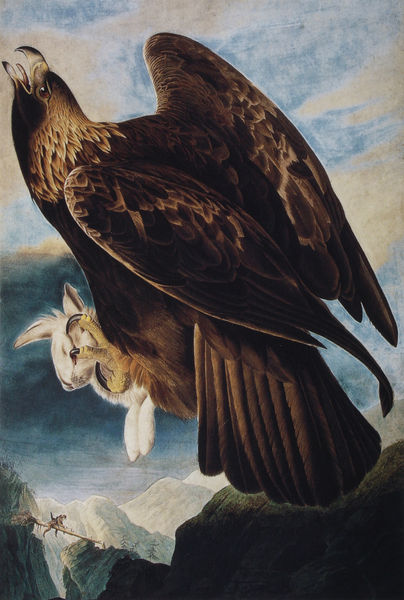
Titel: Golden Eagle Female Adult
Künstler: John James Audubon
Standort: New York (New York)
Institution: The New York Historical Society
Schlagwörter: adler, baum, berg, blau, falke, feder, felsen, flügel, gemälde, himmel, kopf, körper, mann, schatten, vogel, weiß, wolken, gelb, grün, landschaft, braun, grau, hell, holz, licht, schwarz, schnee, tier, tiere, wolke, hochformat, malerei, federn, gefieder, halten, mensch, tod, tot, bild, baumstamm, horizont, natur, stamm, brücke, auge, futter, realismus, kind, ohren, tal, fliegen, hase, schwanz, schnabel, berge, bergspitzen, fels, gebirge, gipfel, gletscher, grafik, schlucht, füsse, luft, steg, pfoten, surrealismus, griff, übergang, flug, abgrund, traum, raub, bedrohlich, krallen, jagd, beute, federkleid, kaninchen, verkürzung, zeus, wanderer, zunge, geier, greif, greifvogel, horst, schwingen, steinadler, kralle, opfer, fang, dürer, jupiter, detailgetreu, schlagen, schrei, plakativ, fänge, klauen, klaue, schneeberge, raubtier, überquerung, naturgetreu, kanninchen, bergsteiger, raubvogel, riesenvogel, überqueren, ganymed, baumbrücke, größenverhältnis, thorvaldsen, balanzieren, adlr, beuteflug, beutezug, federng, jagdvogel, riesenhaft, schwanzgefieder, thorvaldson, waghalsig, gewirge, audubon, schneehase, fimmel, wolken krallen